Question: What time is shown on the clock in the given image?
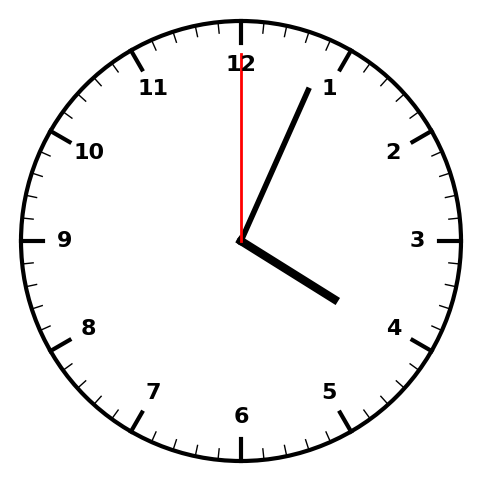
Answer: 04:04:00